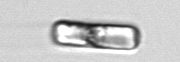
Label: Guinardia_delicatula